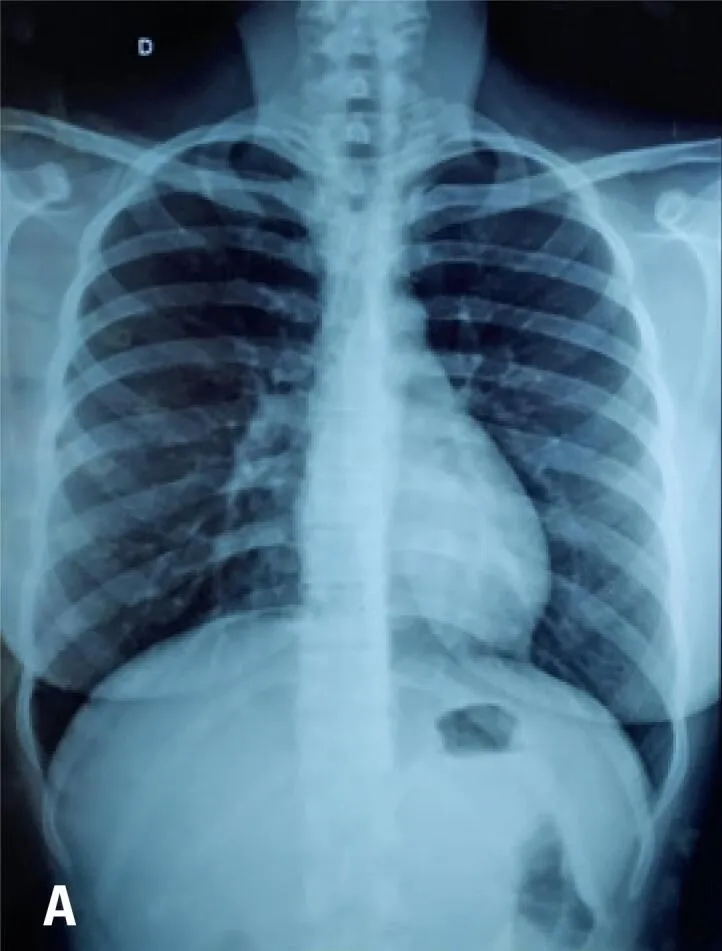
Plain chest radiography in posteroanterior.
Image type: radiology (x_ray)